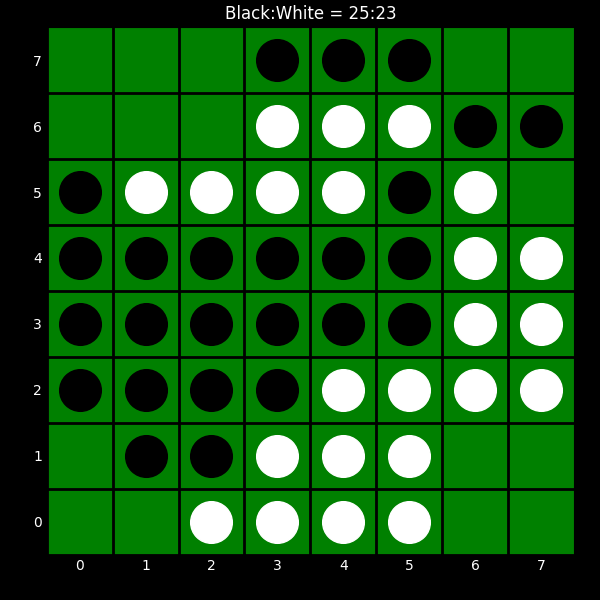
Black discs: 25
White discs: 23